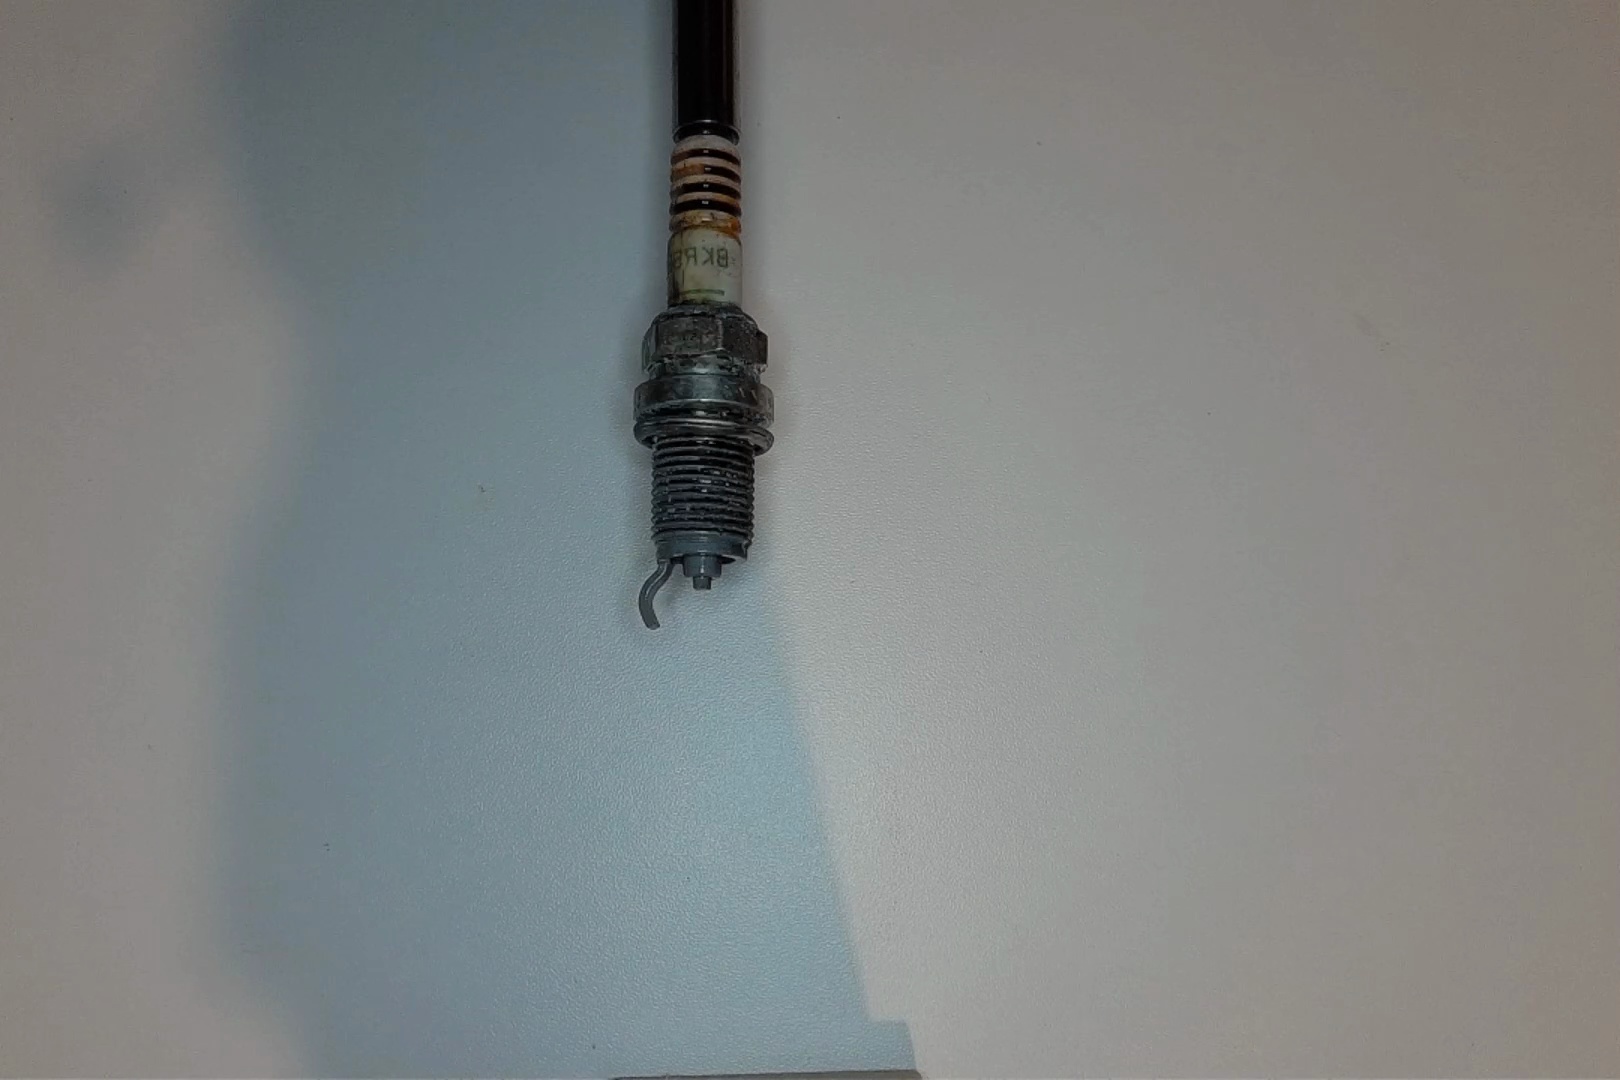
Label: anomaly